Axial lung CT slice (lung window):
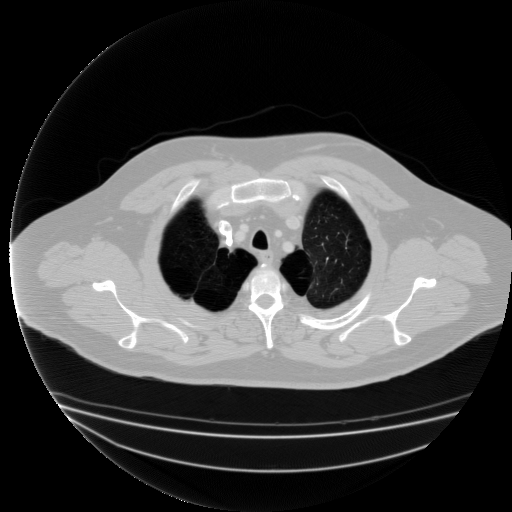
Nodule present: no